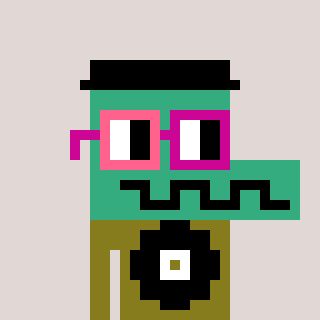
a pixel art character with square pink and red glasses, a crocodile-shaped head and a gunk-colored body on a warm background